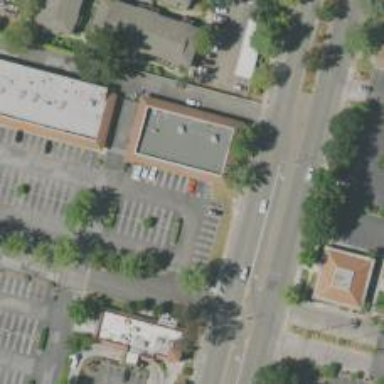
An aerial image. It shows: Parking space.